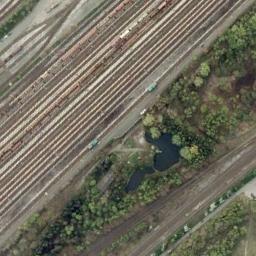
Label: railway